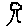
Label: tree